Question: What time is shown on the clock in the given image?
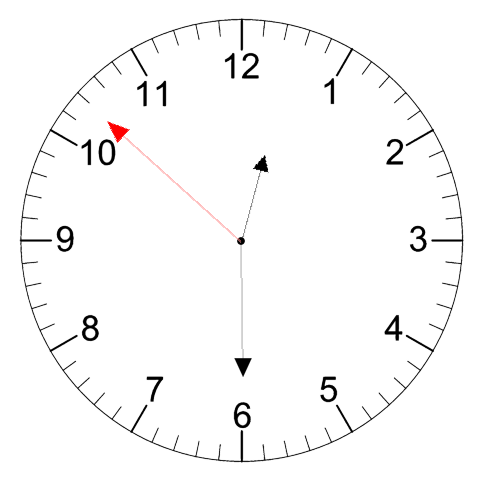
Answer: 12:29:52